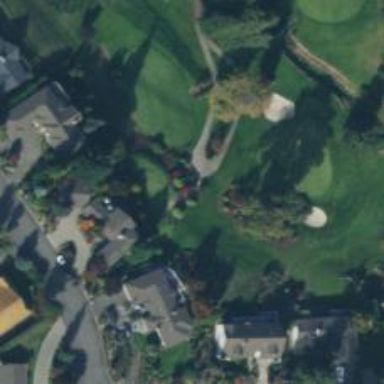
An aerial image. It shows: Path for both road and golf.